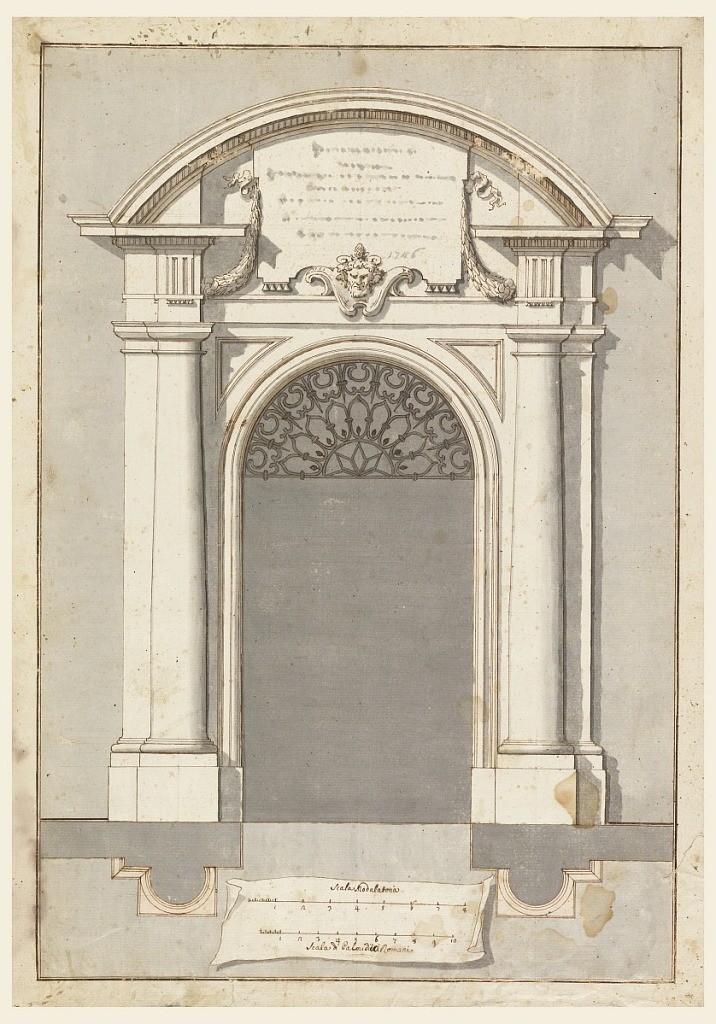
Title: Design for a door with arched pediment
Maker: Carlo Marchionni, Italian, 1702–1786
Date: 1746
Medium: Pen and black ink, brush and sepia, gray watercolor
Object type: Drawing
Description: Pilasters flank open door. In lunette, a tablet. Arch contains lunette of organic pattern. Scales: "Scala Modalatoria/ Scala di Palmi dieci Romani."